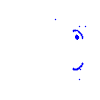
Particle: kaon